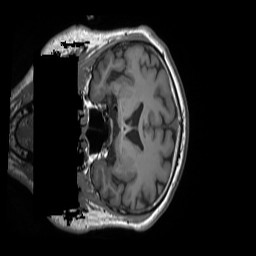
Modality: T1w
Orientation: coronal
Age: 68
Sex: male
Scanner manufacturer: siemens
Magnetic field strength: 3 T
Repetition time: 1.55 s
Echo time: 0.00234 s